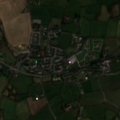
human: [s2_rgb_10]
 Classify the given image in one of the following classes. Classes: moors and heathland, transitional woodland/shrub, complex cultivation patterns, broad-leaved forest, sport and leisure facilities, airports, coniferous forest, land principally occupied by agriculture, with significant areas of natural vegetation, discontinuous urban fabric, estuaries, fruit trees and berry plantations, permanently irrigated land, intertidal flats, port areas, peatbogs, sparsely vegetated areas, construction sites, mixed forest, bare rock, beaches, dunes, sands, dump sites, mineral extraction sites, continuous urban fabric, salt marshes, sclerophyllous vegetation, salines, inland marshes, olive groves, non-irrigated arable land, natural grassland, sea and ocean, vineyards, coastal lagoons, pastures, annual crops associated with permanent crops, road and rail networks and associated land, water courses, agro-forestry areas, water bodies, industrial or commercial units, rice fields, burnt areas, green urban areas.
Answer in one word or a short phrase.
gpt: discontinuous urban fabric, non-irrigated arable land, pastures